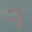
Label: 7